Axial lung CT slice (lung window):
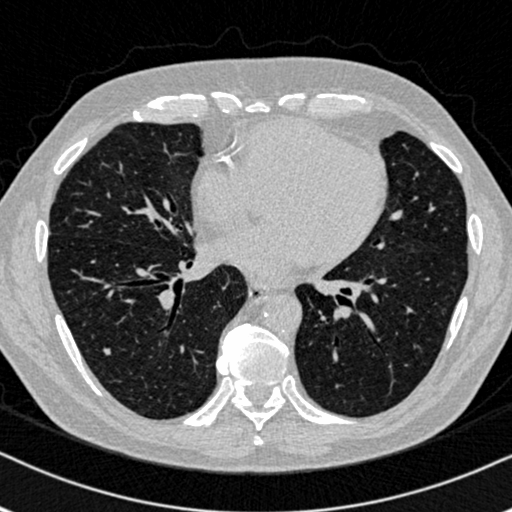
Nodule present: yes
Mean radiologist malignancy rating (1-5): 3